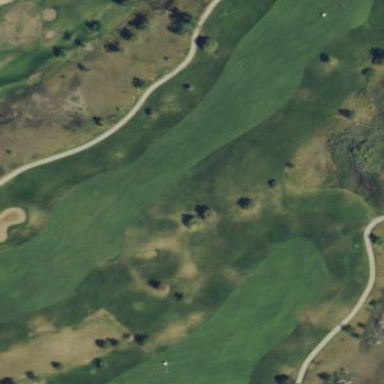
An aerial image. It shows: Area with grass used as rough in golf course.